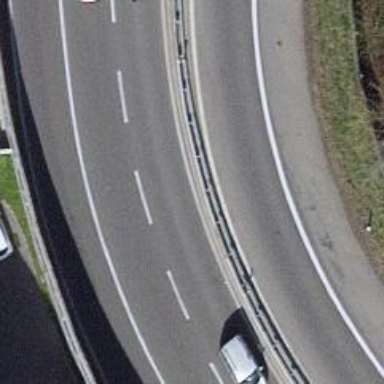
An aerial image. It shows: Motorway link.